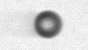
Label: bead